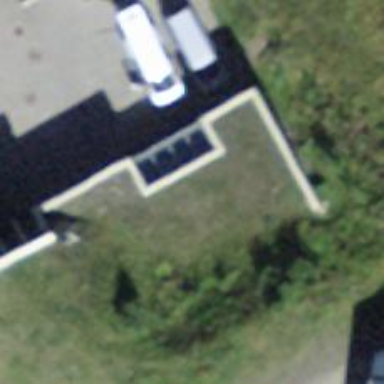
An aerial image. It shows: Toilets.